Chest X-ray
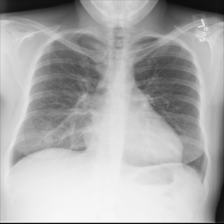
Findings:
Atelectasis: negative
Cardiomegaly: positive
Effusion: positive
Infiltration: negative
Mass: negative
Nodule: negative
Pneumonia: negative
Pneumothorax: negative
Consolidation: negative
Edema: negative
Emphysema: negative
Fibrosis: negative
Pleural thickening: negative
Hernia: negative